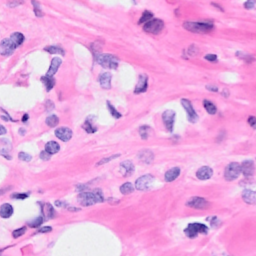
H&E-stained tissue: Breast